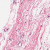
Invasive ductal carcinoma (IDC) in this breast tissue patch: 0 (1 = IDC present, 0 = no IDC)